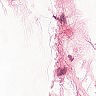
Metastatic tissue present: no